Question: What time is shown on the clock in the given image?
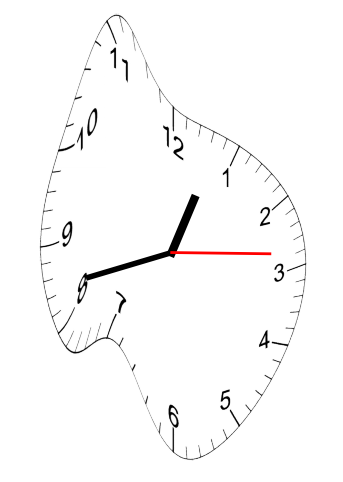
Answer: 12:42:14